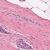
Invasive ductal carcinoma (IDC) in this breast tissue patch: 0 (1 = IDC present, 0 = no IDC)